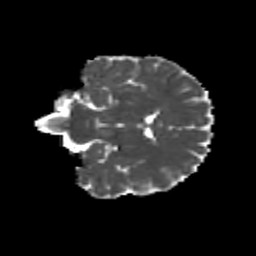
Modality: MD
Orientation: coronal
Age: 30
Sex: male
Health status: healthy
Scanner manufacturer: siemens
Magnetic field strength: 3 T
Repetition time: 8.6 s
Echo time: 0.095 s